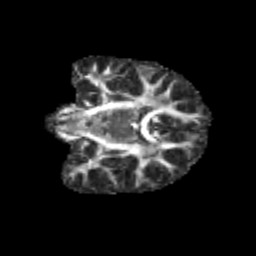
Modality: FA
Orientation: coronal
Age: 12
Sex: male
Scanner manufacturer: siemens
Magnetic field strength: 3 T
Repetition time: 3.8 s
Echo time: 0.07 s